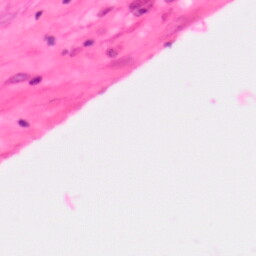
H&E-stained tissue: Colon